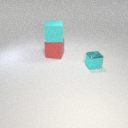
large red rubber cube below large cyan rubber cube